Field crop: maize
Growth stage: 2
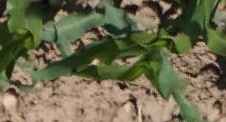
Species: maize